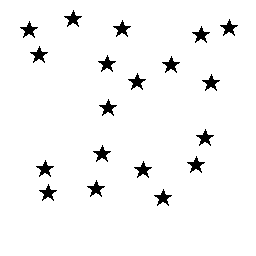
Squares: 0
Triangles: 0
Stars: 19
Total shapes: 19